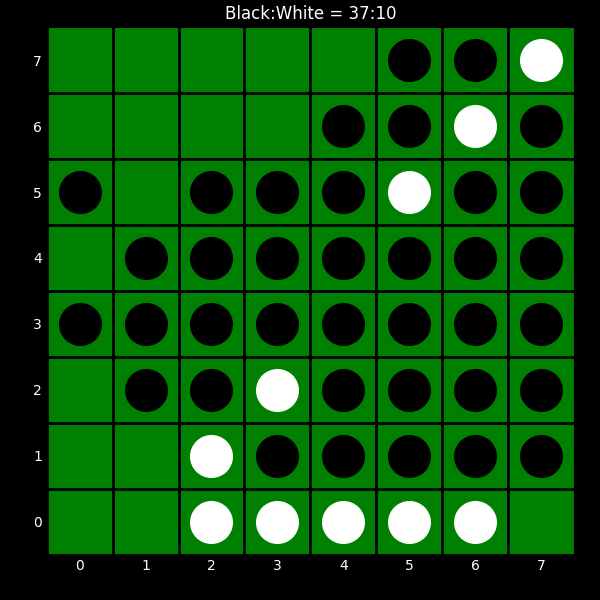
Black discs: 37
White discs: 10